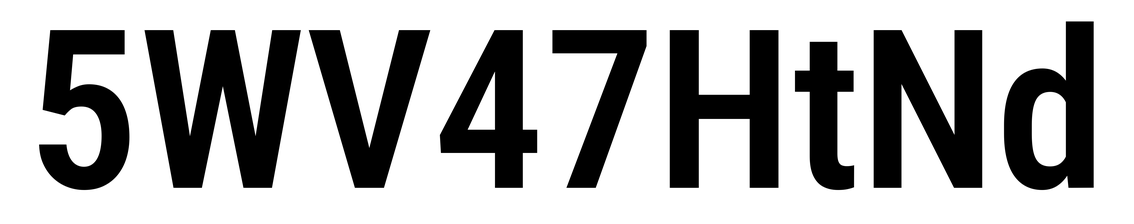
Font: Roboto_Condensed_SemiBold